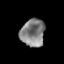
Tissue: prostate
Cell type: T cells
Senescence score: 0.332
Nuclear area (px): 652
Mean DAPI intensity: 129.805